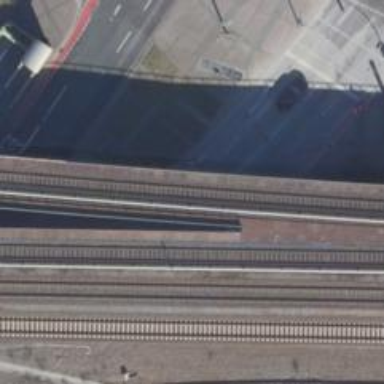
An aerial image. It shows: Bridge for the electrified light rail.